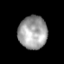
Tissue: lung
Cell type: T cells
Senescence score: 0.1574
Nuclear area (px): 925
Mean DAPI intensity: 161.043